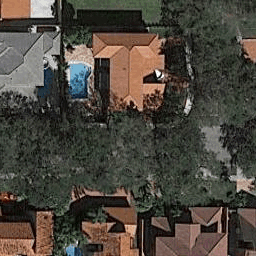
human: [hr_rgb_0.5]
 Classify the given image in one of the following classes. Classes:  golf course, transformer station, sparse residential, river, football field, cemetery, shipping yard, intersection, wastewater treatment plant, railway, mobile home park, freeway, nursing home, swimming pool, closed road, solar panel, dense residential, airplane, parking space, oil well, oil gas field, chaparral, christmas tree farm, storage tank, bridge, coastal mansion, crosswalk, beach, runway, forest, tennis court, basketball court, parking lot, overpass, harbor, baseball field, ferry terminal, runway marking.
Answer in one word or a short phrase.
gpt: coastal mansion